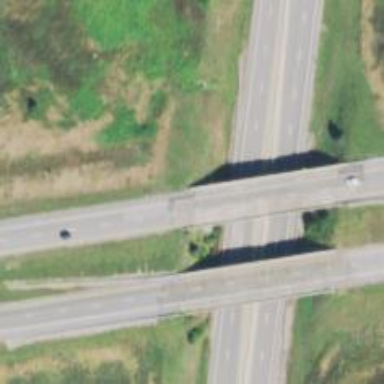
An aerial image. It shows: Viaduct bridge over motorway.